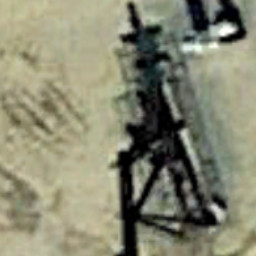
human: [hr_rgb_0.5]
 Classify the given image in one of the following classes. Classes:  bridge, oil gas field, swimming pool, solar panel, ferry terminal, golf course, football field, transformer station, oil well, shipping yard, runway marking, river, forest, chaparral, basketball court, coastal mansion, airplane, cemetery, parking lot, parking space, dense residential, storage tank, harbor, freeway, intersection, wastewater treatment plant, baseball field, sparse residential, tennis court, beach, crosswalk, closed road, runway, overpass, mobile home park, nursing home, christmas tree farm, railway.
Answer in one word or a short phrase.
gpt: oil well